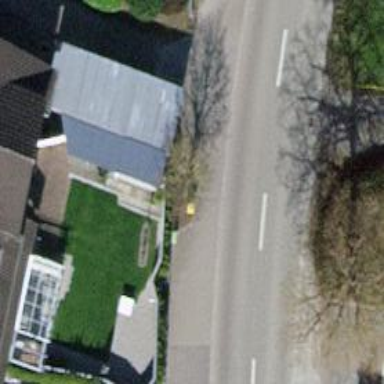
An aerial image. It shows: Post box is visible.